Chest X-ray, PA view. Patient: 29 years old, sex M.
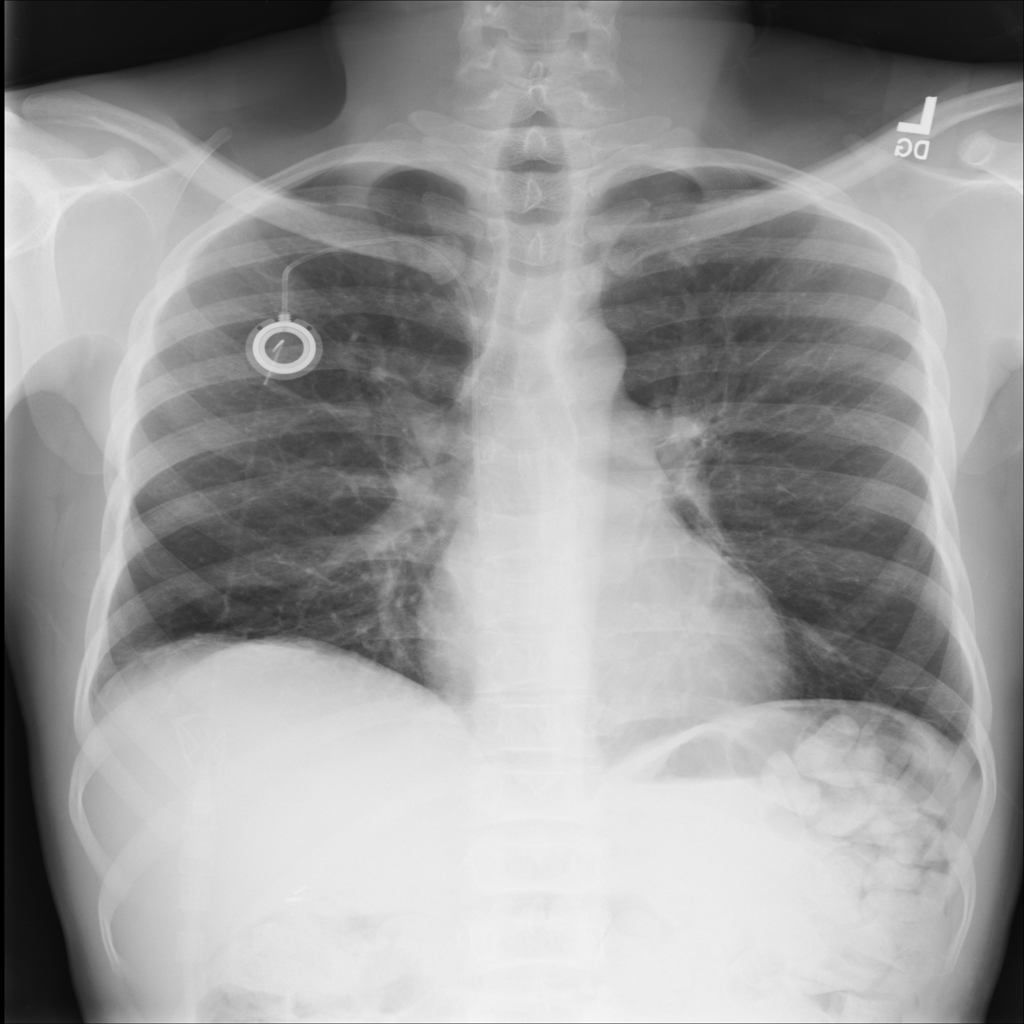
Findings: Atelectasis